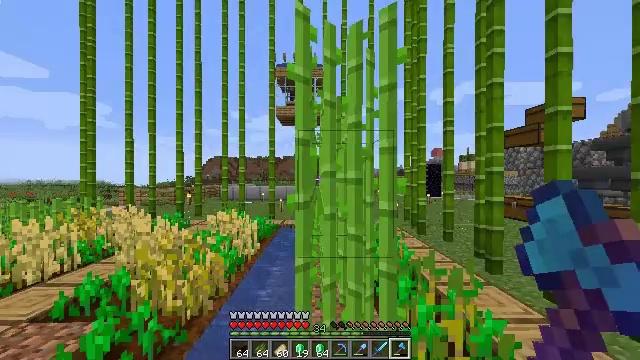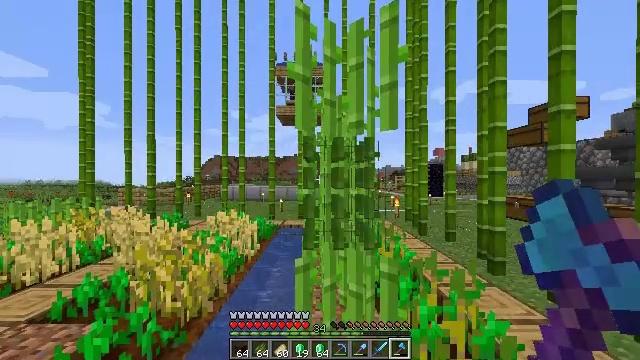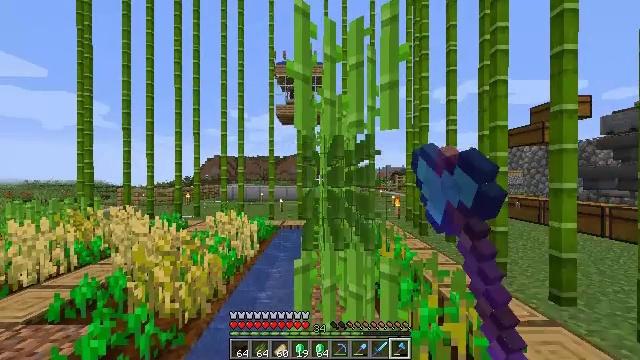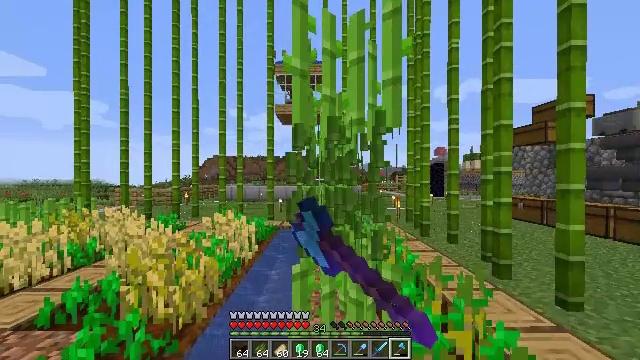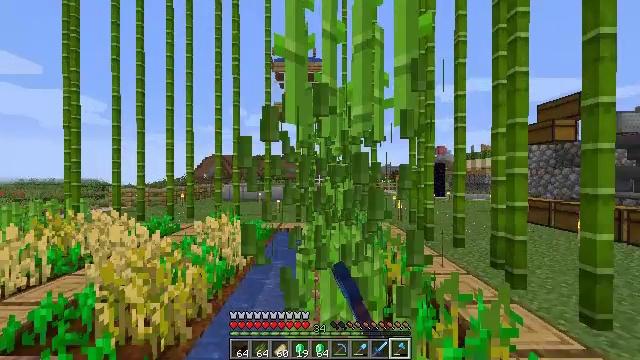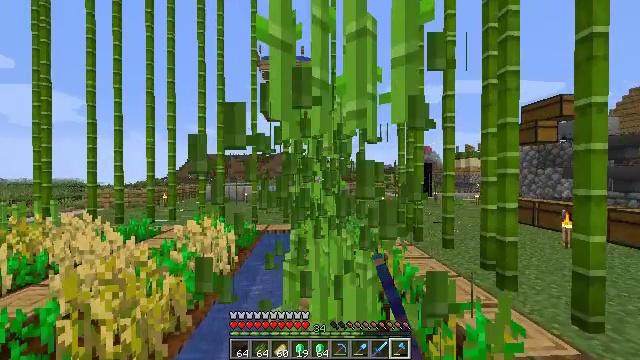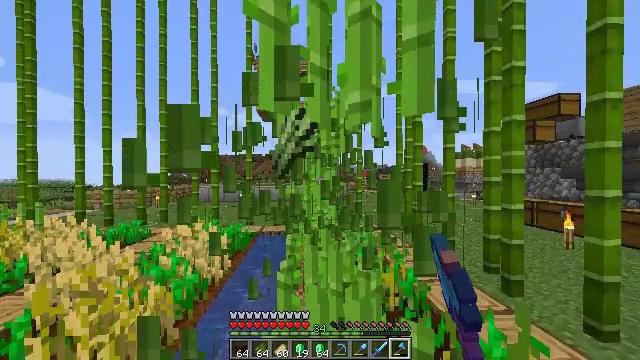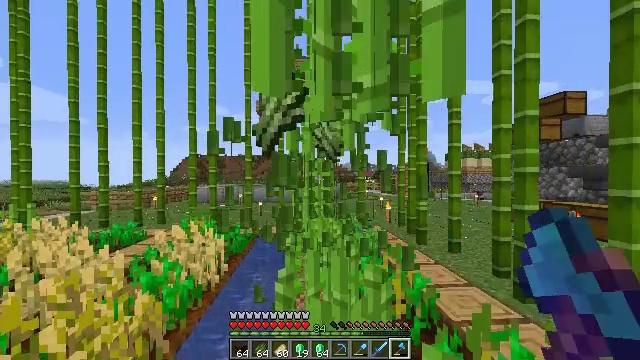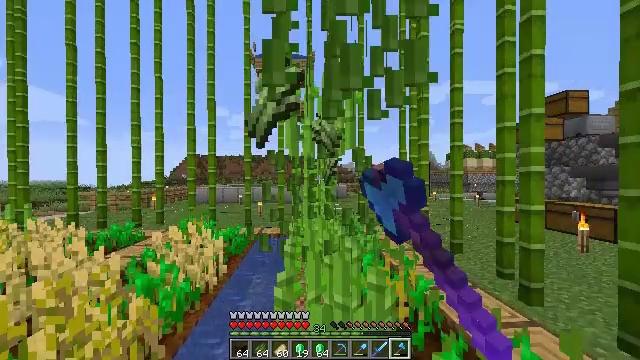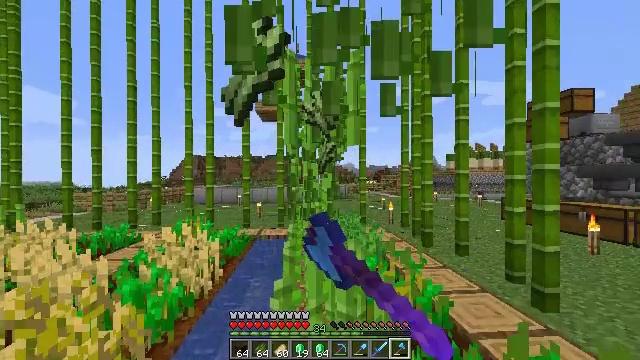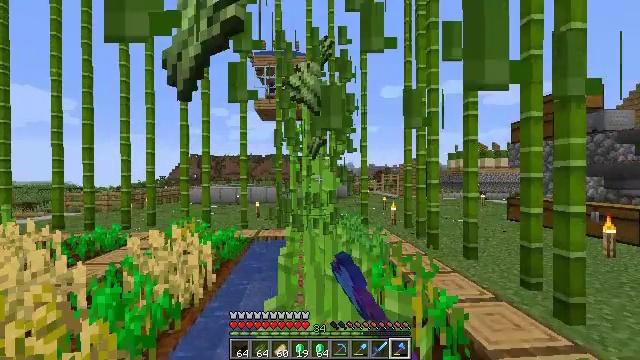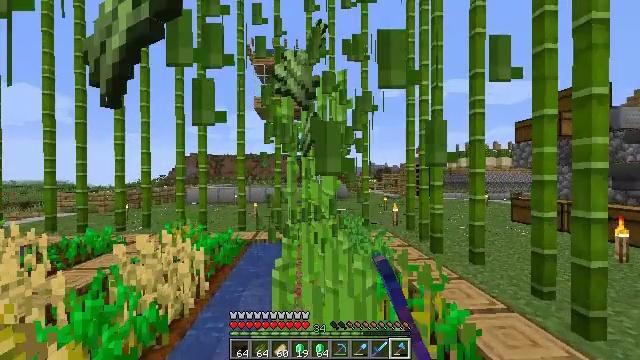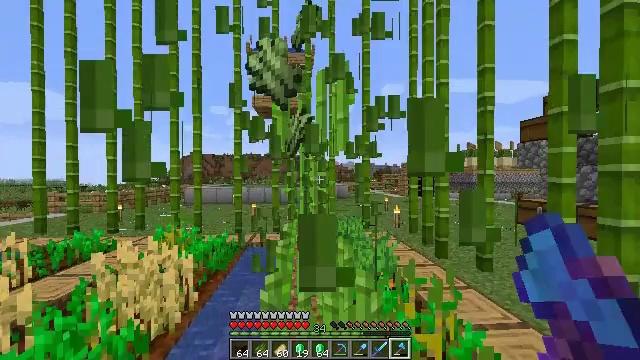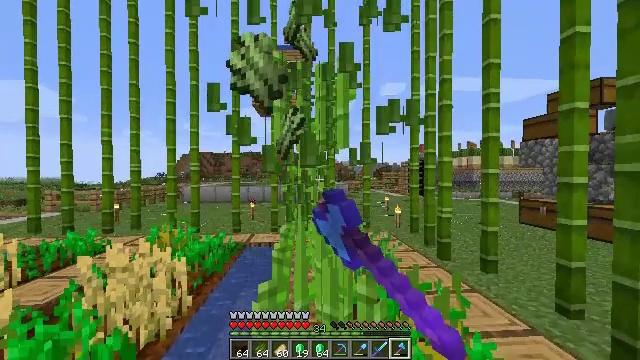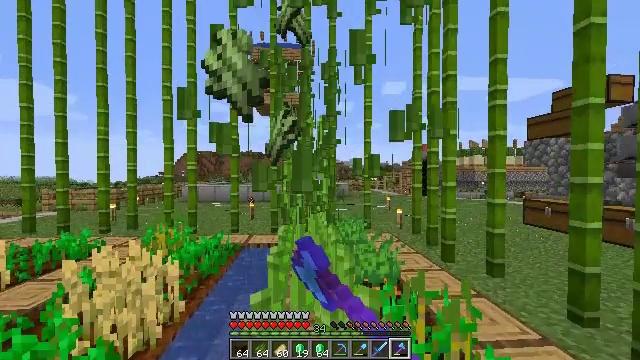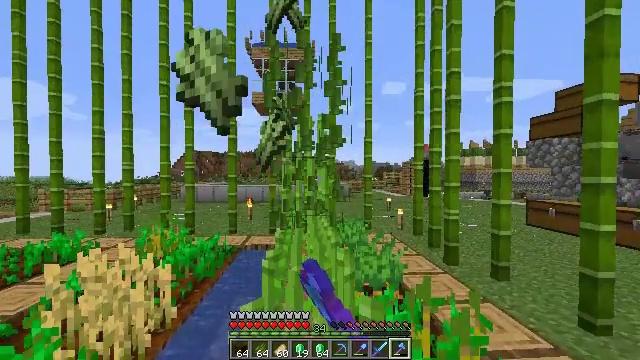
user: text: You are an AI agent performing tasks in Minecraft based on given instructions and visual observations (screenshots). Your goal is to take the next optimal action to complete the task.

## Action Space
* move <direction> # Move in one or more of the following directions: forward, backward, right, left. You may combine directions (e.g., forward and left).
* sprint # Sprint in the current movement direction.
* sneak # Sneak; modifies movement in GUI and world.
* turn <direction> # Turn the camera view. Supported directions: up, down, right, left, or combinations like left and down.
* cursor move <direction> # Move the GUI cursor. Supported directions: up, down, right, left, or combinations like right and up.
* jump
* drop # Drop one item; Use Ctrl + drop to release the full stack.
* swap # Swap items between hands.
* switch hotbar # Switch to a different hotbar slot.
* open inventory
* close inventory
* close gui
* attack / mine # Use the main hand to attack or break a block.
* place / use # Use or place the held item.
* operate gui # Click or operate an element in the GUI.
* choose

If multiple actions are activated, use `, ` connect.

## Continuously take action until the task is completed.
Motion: motion action
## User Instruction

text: Mine the sugar cane near rivers.
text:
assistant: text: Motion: attack / mine
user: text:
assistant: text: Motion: move forward, attack / mine
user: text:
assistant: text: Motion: move forward, attack / mine
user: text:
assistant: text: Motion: move forward, attack / mine
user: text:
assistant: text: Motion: move forward, turn right
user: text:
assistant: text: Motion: move forward
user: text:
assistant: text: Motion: move forward, attack / mine
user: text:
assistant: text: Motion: move forward, attack / mine
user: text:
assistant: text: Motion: move forward, attack / mine
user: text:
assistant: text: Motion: move forward
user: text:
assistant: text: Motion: move forward
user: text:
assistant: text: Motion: move forward, attack / mine
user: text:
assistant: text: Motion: move forward, attack / mine
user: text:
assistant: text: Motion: move forward, attack / mine
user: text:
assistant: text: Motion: move forward
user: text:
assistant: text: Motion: move forward
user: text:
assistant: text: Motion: move forward
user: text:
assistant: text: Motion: move forward
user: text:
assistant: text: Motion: move forward
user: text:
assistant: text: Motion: move forward
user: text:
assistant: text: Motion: move forward
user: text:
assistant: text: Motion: move forward
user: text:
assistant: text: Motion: move forward
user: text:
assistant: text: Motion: move forward, attack / mine
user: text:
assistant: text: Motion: move forward, attack / mine
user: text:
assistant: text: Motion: move forward, attack / mine
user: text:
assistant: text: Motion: no_op
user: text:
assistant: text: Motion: no_op
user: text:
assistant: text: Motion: no_op
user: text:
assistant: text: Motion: no_op